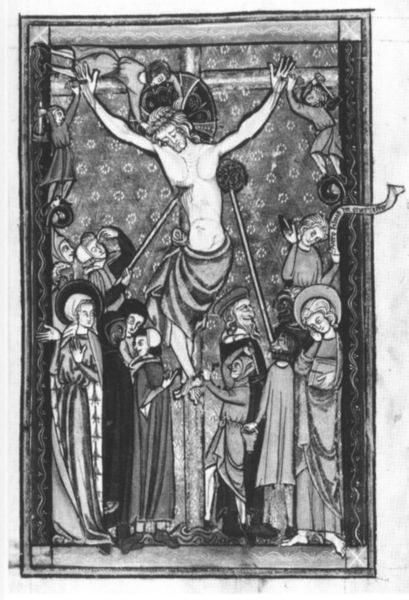
Titel: Huth-Psalter
Institution: London, British Library
Schlagwörter: weiß, wunde, frauen, menschen, grau, männer, schwarz, hochformat, henker, johannes, rahmen, tod, hände, engel, zuschauer, lanze, balken, nägel, blut, kreuz, schwarzweiß, römer, heiligenschein, nimbus, christus, jesus, kreuzigung, sterben, leiden, schmerz, mittelalter, lanzen, heilige, opfer, speer, maria, magdalena, verletzung, schwamm, stechen, genagelt, martyrer, essig, schriftband, buchmalerei, folter, passion, seitenwunde, verletzen, flatne, ofper, ysop, todestest